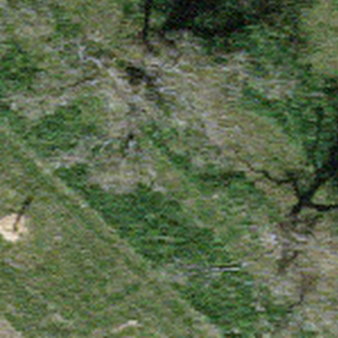
Label: other